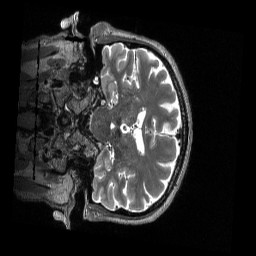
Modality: T2w
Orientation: coronal
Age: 70
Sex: male
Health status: healthy
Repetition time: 3.2 s
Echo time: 0.563 s